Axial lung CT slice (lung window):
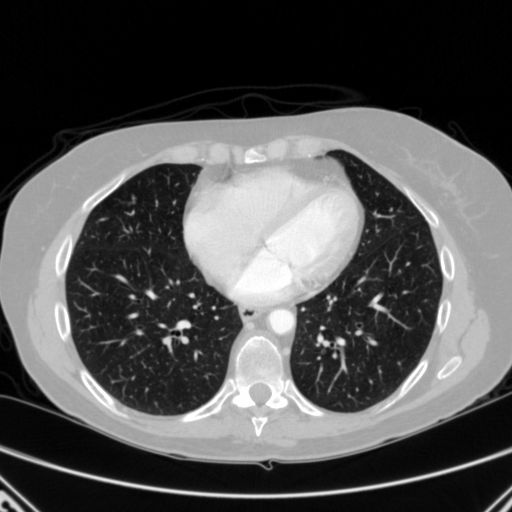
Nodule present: no